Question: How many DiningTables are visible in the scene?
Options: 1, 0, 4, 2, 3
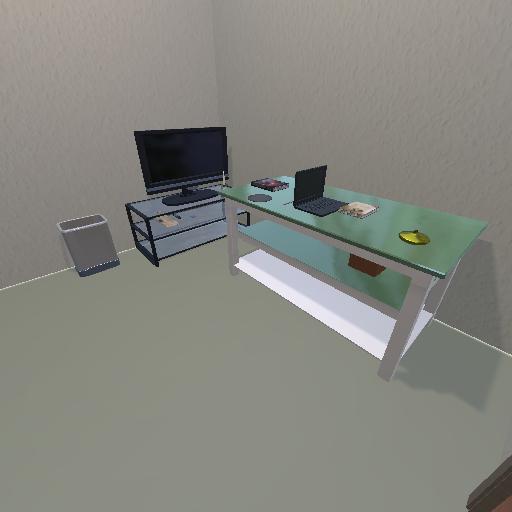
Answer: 1